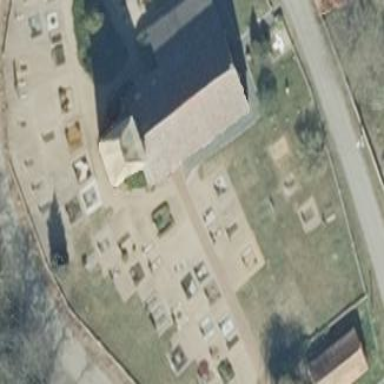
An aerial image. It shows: Wall surrounding graveyard.